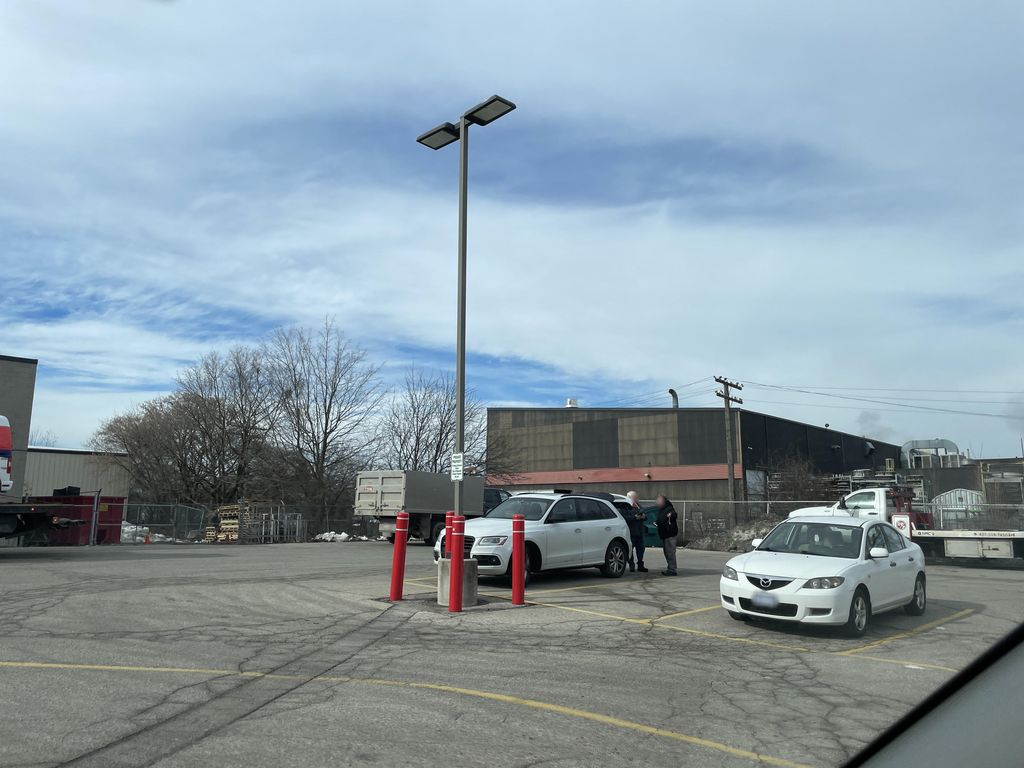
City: kitchener-waterloo